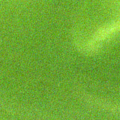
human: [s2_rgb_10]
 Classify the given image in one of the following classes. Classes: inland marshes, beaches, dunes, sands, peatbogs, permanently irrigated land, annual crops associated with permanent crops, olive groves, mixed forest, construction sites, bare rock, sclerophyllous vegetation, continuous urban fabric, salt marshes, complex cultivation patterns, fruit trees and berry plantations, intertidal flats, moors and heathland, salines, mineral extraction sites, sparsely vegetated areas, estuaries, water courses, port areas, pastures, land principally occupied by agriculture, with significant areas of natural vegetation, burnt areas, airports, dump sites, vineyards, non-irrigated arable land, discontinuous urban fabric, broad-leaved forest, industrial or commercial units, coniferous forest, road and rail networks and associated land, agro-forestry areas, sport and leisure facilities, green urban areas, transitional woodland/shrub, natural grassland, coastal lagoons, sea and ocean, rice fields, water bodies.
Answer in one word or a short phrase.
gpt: coastal lagoons